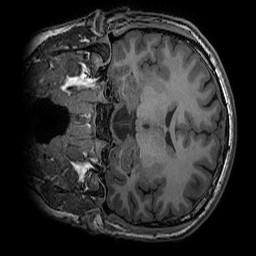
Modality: T1w
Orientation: coronal
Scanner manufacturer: ge
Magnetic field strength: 3 T
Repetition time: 0.008156 s
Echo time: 0.00318 s